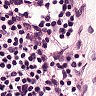
Metastatic tissue present: no